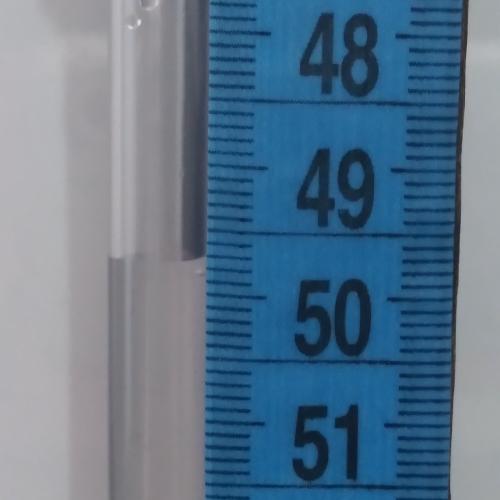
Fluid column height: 49.7 cm